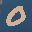
Label: 0